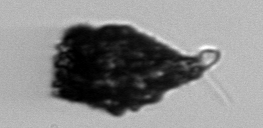
Label: Tintinnopsis